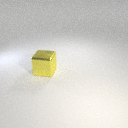
large yellow metal cube